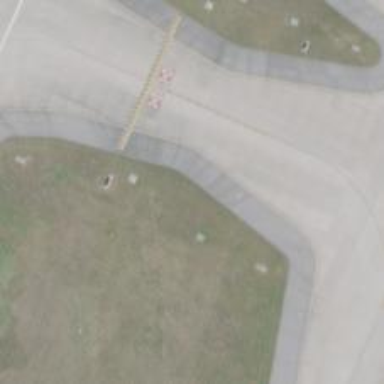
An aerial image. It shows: View of taxiway at the airport.